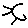
Label: sun